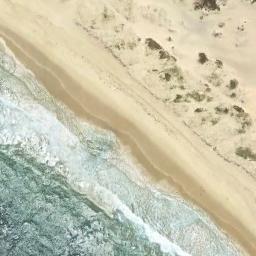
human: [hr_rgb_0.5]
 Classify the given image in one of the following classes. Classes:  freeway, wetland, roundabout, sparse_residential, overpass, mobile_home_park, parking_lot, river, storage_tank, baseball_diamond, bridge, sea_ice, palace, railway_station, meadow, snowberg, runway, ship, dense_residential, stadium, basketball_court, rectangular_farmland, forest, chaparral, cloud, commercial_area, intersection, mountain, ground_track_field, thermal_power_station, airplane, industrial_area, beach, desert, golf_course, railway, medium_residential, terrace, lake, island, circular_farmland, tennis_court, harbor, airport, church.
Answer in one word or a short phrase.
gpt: beach